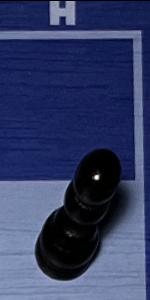
Label: Pawn_Black